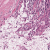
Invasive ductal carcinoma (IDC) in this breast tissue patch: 0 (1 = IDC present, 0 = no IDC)